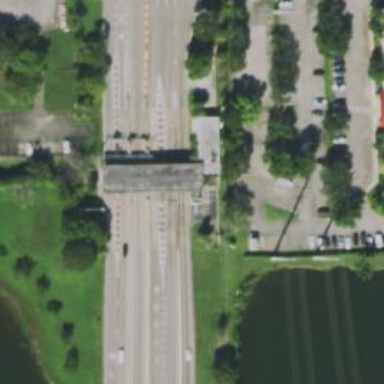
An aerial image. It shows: Toll gantry on the road.